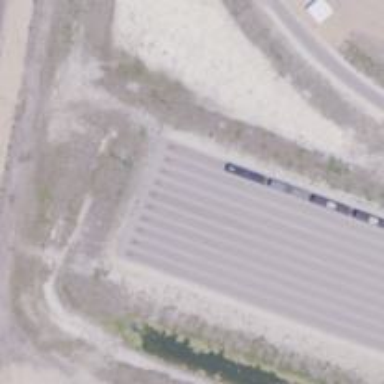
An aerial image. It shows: Rail spur service.